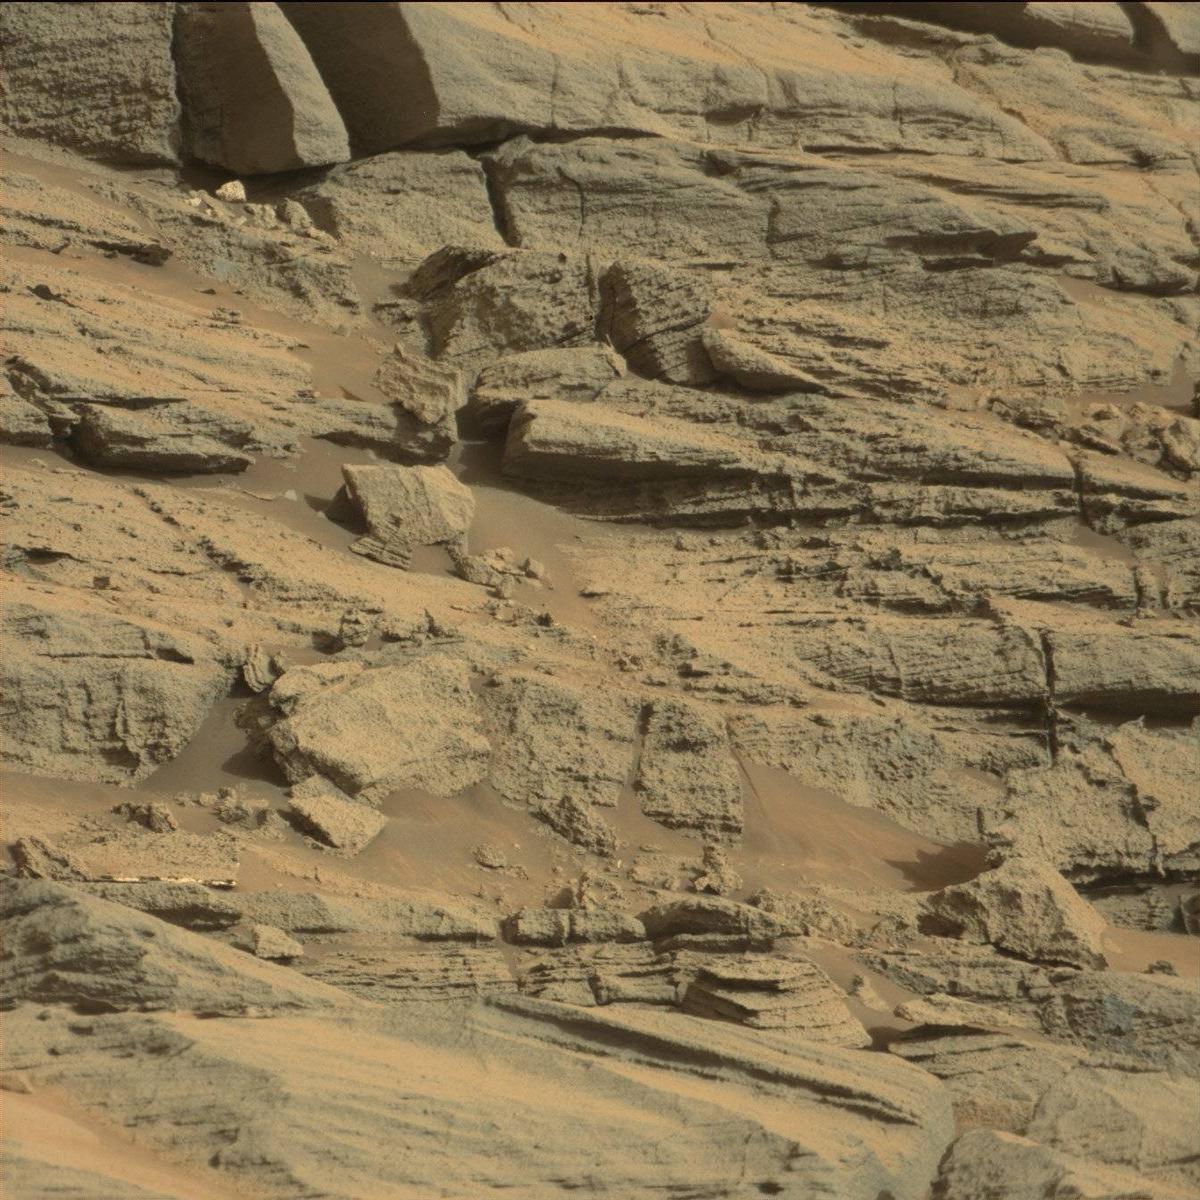
Terrain classes present: Bedrock, Sand / Soil